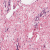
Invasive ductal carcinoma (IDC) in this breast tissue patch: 0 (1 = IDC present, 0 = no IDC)